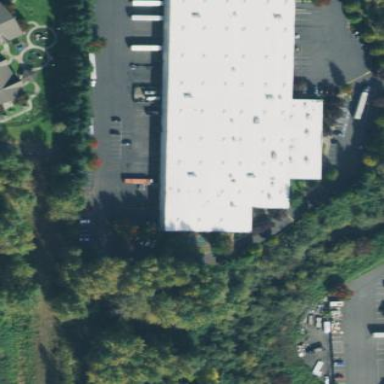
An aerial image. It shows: Commercial building.